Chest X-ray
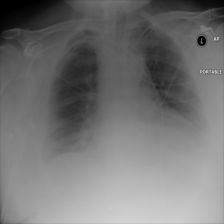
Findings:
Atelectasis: negative
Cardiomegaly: negative
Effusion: positive
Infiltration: negative
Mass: negative
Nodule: negative
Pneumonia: negative
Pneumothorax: negative
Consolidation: negative
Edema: negative
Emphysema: negative
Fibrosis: negative
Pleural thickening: negative
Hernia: negative